Interaction volume radius: 5 \u00c5
Interaction volume height: 10 \u00c5
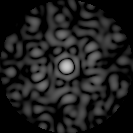
Disorder parameter: 0.8647